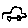
Label: car